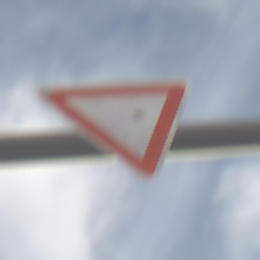
Verkehrszeichen: VorfahrtGewaehren
Umgebung: Outdoor, Urban
Tageszeit: MorningAfternoon
Wetter: PartlyCloudy
Licht: Natural
Jahreszeit: NotSpecified
Kontrast: HighContrast